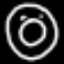
Label: donut